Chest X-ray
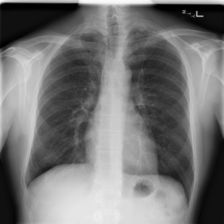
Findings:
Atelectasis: negative
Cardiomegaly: negative
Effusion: negative
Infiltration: negative
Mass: negative
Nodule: positive
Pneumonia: negative
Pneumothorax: negative
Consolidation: negative
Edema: negative
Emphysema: negative
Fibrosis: negative
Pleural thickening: positive
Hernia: negative